Field crop: tomato
Growth stage: 1
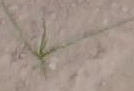
Species: cyperus